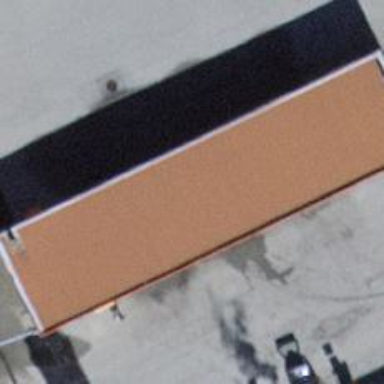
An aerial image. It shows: Car wash facility.